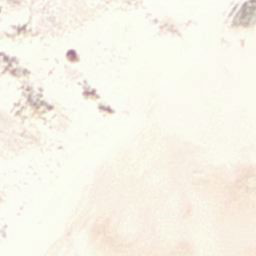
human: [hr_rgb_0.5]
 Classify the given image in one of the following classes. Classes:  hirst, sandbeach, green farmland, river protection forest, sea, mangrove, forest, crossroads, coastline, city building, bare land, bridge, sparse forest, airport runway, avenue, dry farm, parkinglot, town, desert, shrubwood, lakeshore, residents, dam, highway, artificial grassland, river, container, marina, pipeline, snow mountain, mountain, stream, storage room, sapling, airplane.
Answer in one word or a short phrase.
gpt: sandbeach